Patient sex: M
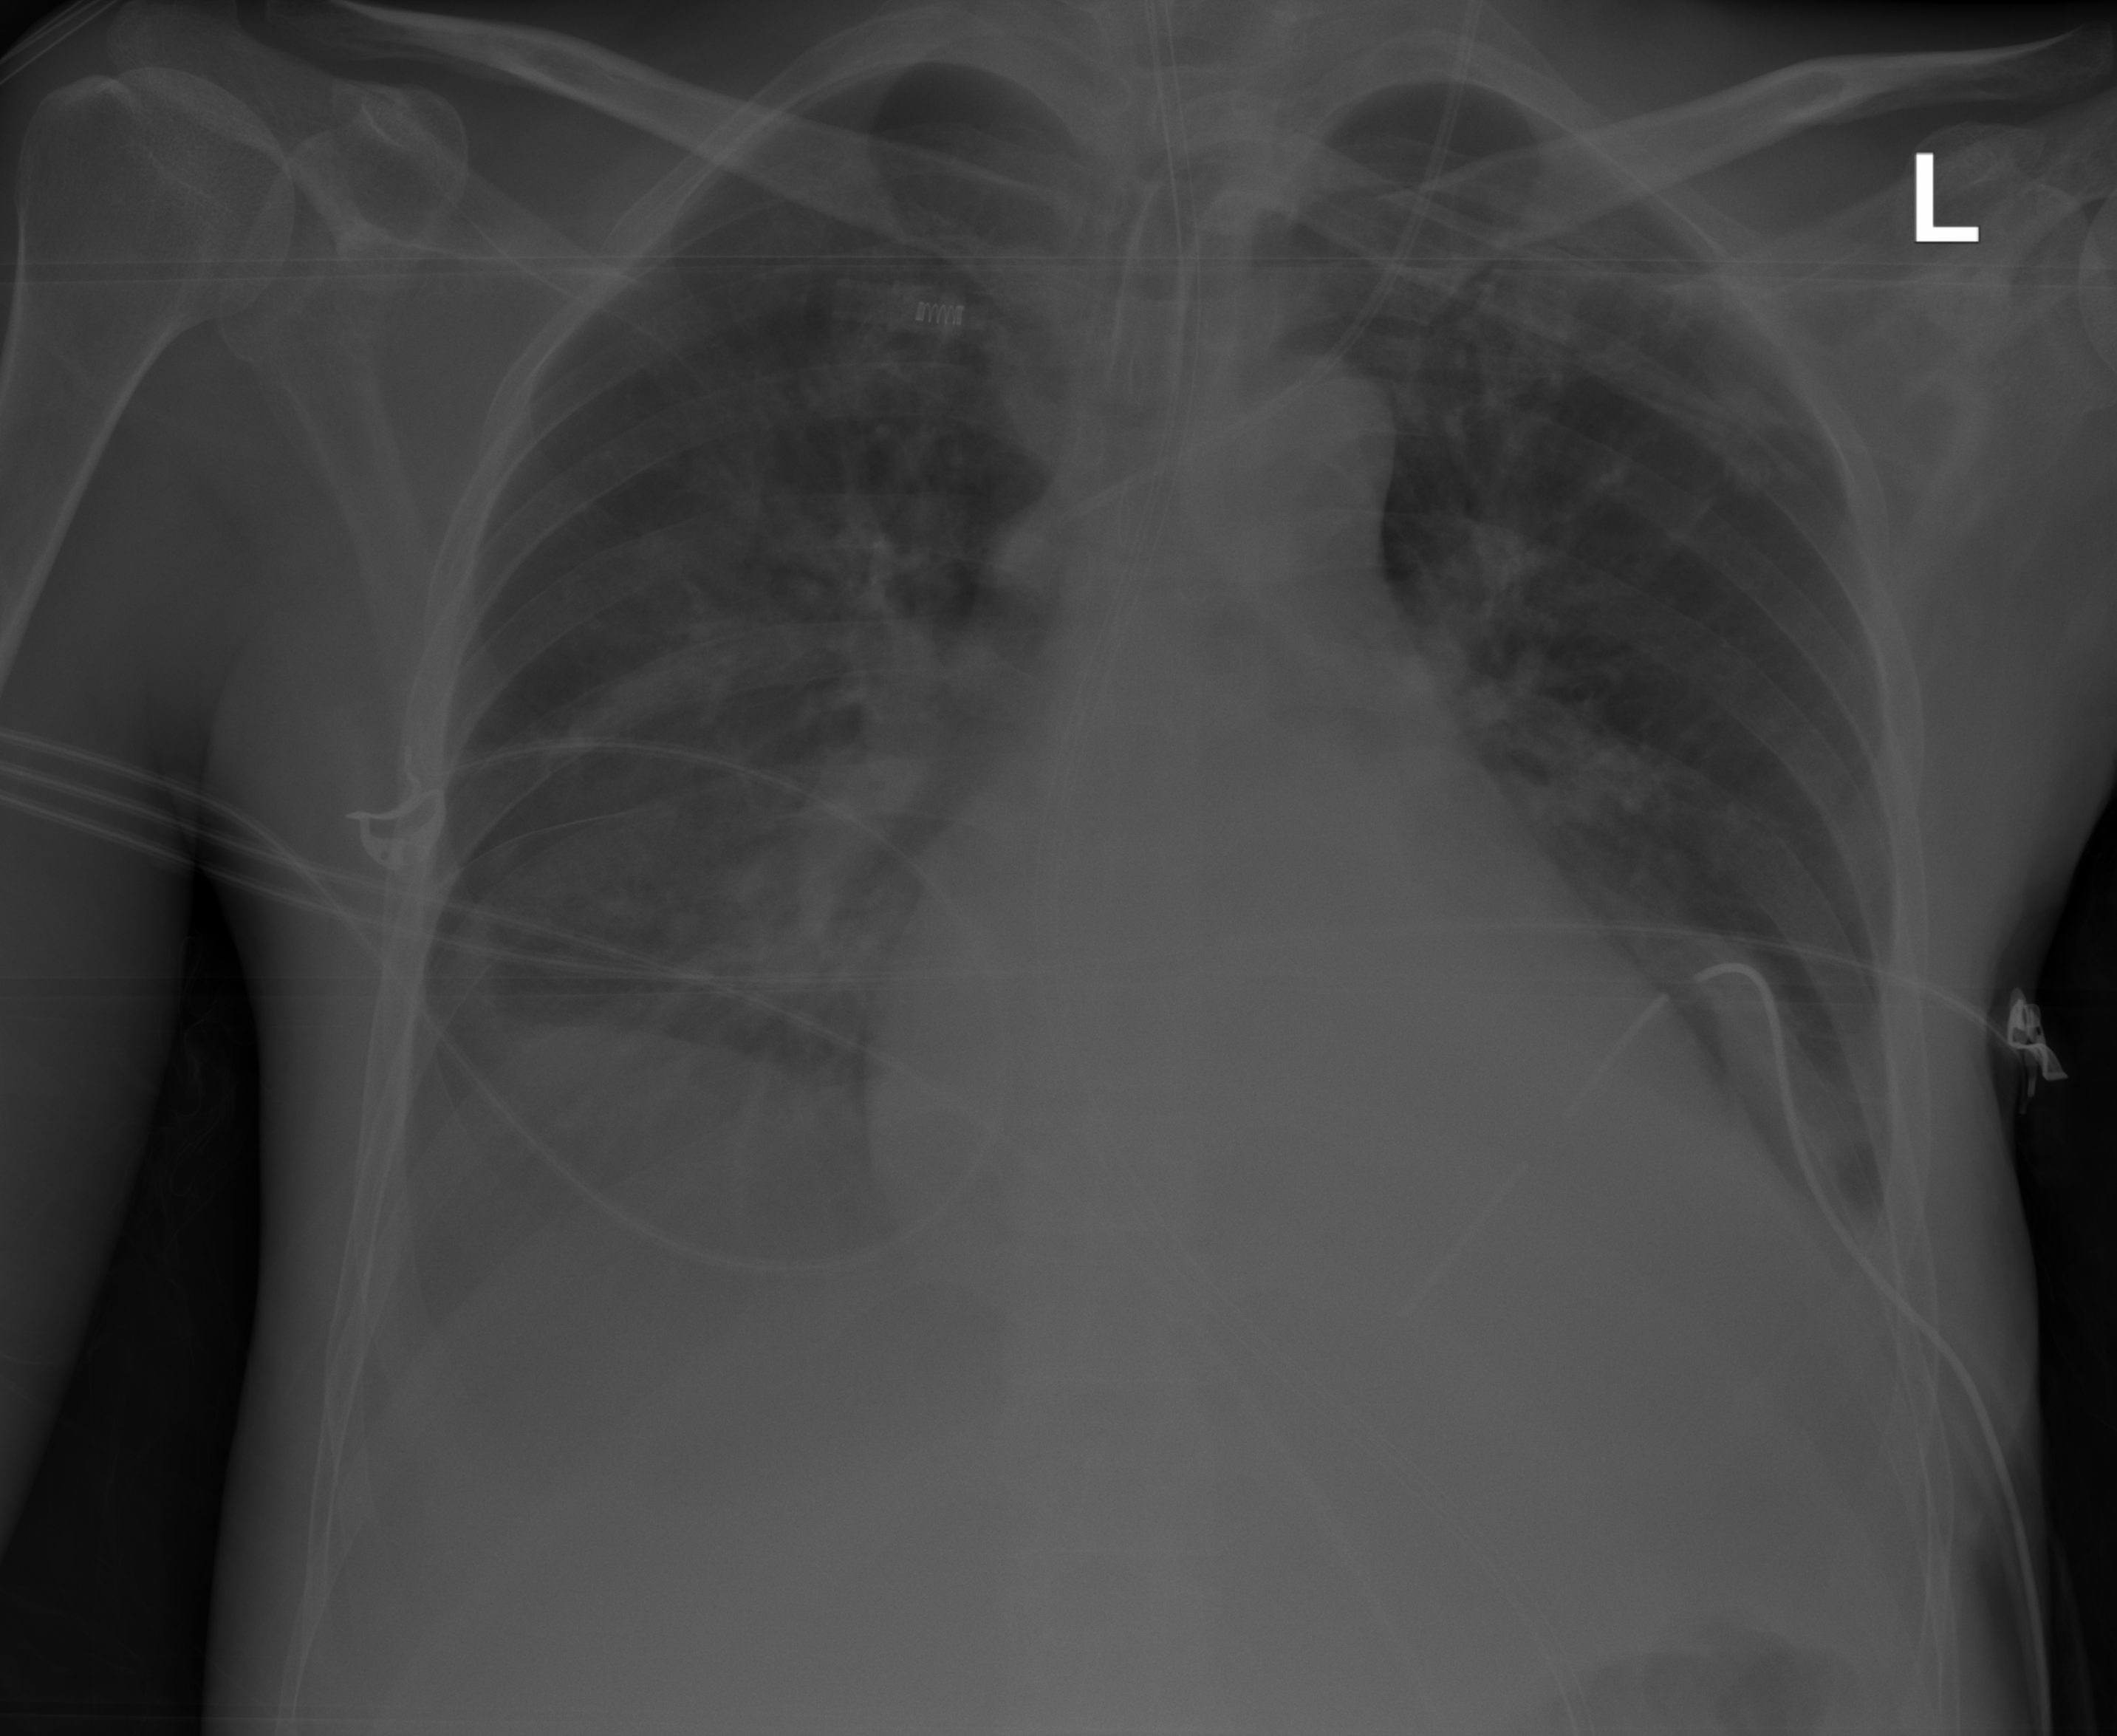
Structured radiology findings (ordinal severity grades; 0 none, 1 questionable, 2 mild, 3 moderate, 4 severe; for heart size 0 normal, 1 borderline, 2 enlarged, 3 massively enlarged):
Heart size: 2
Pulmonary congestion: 0
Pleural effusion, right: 2
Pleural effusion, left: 1
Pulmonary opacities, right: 0
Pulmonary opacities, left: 0
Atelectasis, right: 2
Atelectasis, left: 2